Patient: sex M, age 55
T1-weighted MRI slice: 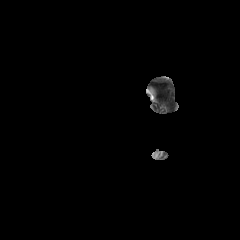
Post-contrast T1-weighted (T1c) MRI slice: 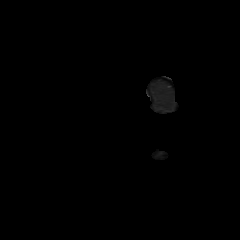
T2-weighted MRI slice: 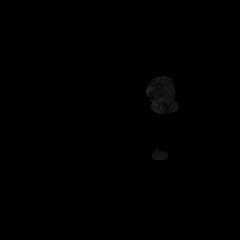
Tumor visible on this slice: no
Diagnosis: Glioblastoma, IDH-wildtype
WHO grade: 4